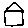
Label: house